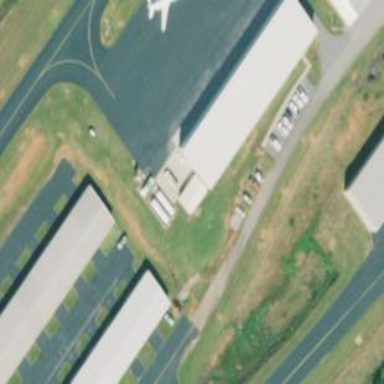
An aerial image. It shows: Hangar located at airport.